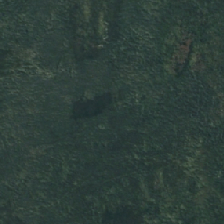
Land cover: herbaceous_freshwater_vege